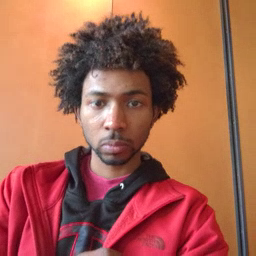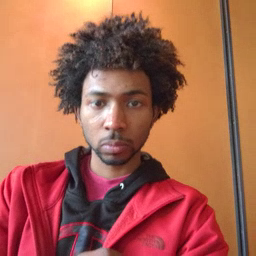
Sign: shower